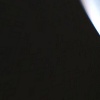
Label: space